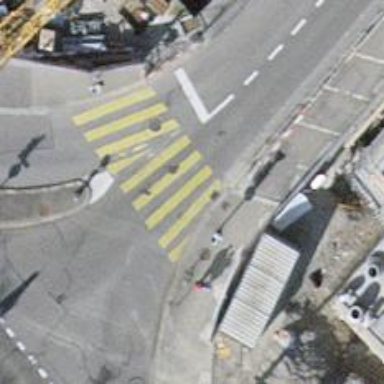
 there are traffic signals and zebra crossing."